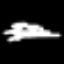
Label: squiggle